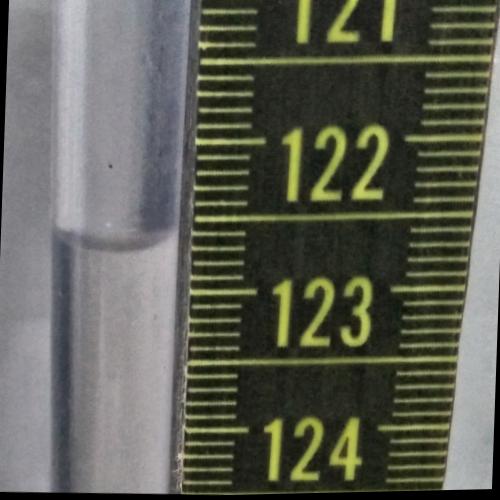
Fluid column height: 122.7 cm